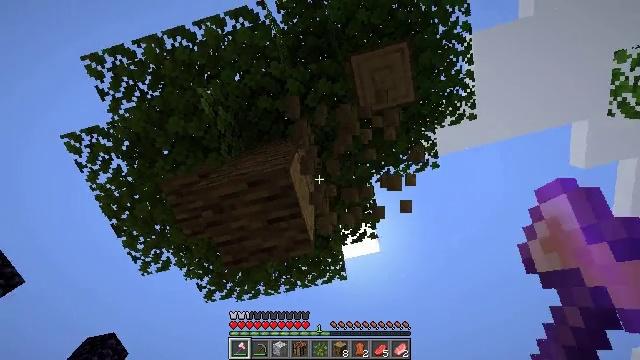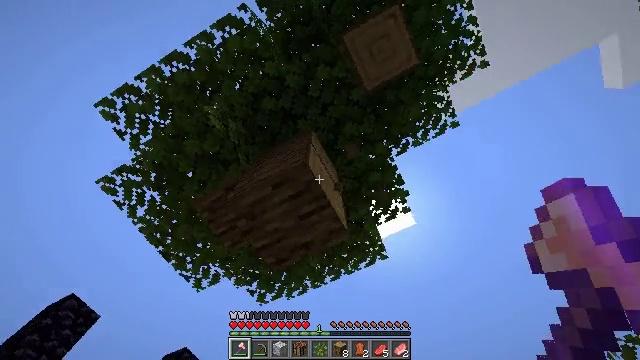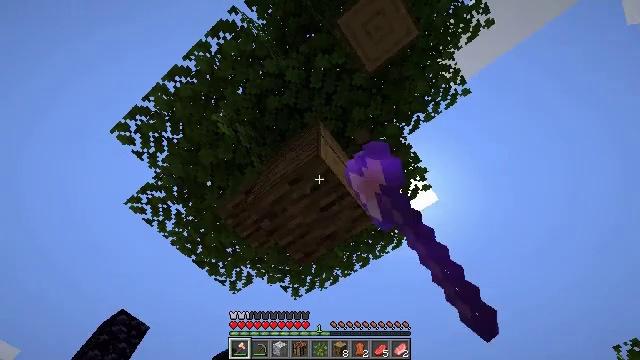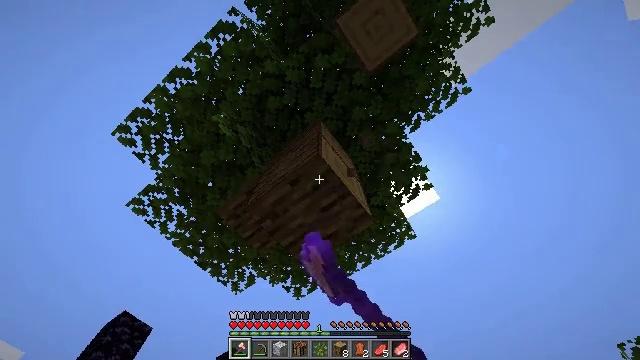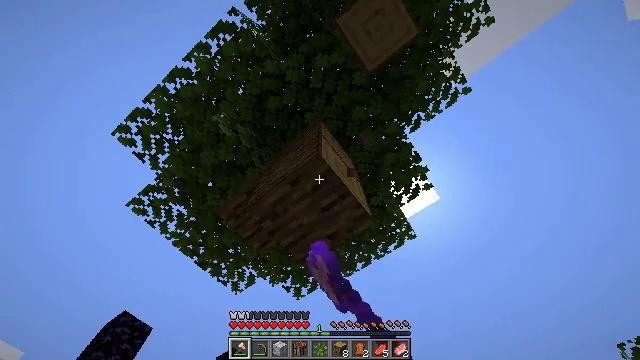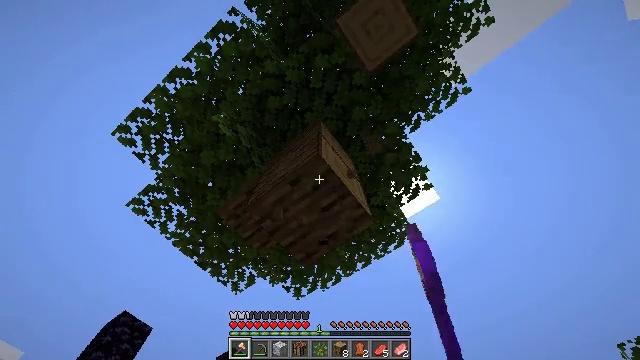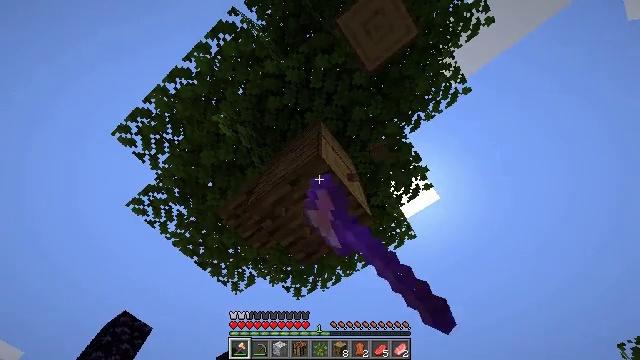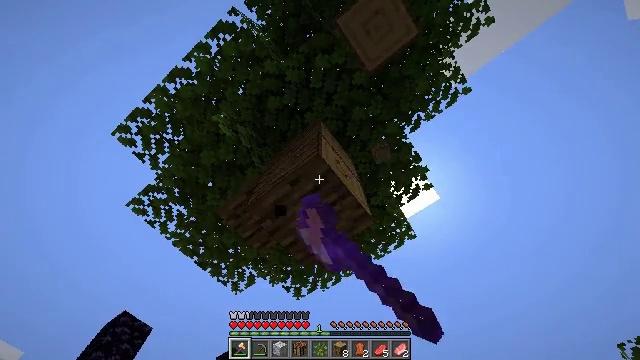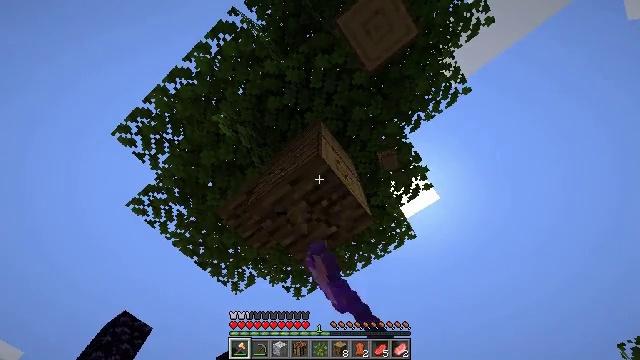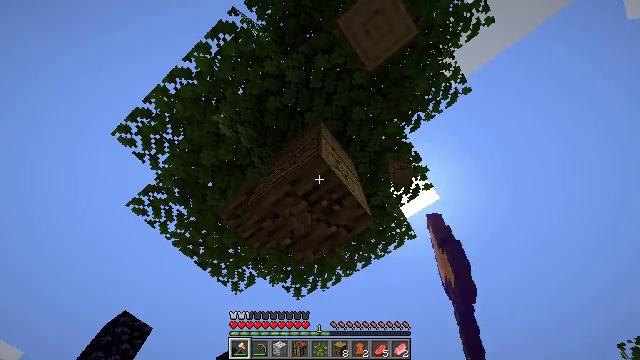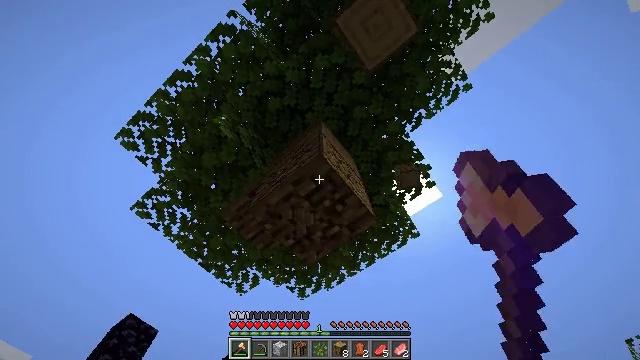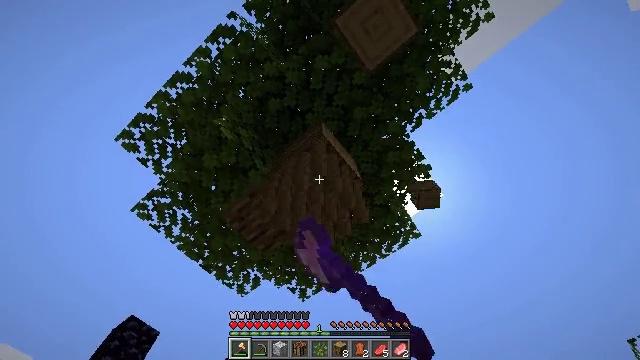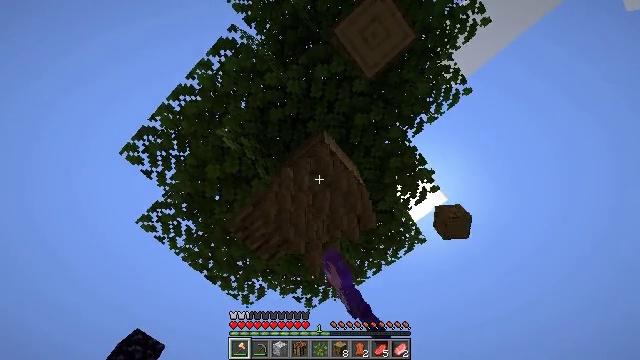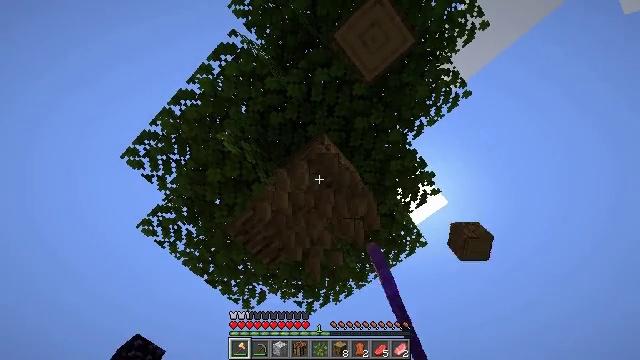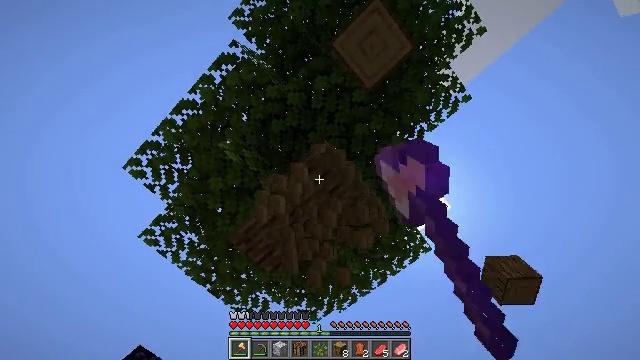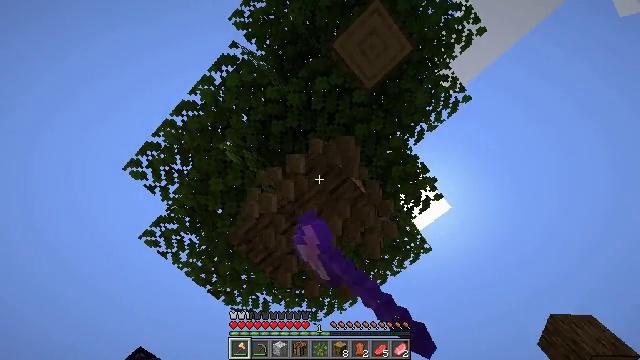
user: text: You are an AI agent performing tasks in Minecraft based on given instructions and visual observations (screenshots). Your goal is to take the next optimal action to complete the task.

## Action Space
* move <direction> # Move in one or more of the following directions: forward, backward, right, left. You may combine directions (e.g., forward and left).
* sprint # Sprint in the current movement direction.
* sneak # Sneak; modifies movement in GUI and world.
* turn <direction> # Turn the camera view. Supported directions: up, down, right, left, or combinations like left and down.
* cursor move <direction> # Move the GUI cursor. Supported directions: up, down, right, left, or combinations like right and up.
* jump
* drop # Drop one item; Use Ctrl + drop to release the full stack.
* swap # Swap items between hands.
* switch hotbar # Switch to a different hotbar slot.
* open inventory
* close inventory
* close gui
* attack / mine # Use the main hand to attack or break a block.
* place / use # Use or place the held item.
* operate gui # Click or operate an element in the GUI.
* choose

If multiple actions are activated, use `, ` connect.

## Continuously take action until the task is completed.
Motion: motion action
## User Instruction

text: Collect oak log for crafting.
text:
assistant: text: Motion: turn left and down, attack / mine
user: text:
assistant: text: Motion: turn left and down, attack / mine
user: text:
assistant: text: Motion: attack / mine
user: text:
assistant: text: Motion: attack / mine
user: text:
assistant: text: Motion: attack / mine
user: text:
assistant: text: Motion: attack / mine
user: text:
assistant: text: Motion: attack / mine
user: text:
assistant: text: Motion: attack / mine
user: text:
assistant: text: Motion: attack / mine
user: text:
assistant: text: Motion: turn left, attack / mine
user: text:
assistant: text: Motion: attack / mine
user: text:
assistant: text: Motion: turn left and up, attack / mine
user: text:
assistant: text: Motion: attack / mine
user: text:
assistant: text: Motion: turn left and up, attack / mine
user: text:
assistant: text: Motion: attack / mine
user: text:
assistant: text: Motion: attack / mine
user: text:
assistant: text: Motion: attack / mine
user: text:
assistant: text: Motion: attack / mine
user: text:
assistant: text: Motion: attack / mine
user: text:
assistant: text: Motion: attack / mine
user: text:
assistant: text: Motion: attack / mine
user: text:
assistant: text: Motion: move forward, attack / mine
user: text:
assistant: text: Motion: move forward, attack / mine
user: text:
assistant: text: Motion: move forward, attack / mine
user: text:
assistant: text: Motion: attack / mine
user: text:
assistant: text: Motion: turn right and up, attack / mine
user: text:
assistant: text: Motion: turn right, attack / mine
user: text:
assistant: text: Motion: turn right and down, attack / mine
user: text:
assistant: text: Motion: turn right and down, attack / mine
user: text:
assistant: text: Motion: turn right and down, attack / mine